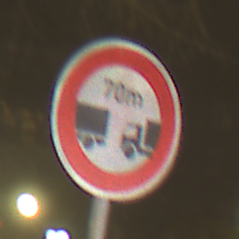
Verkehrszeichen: VerbotUnterschreitenMindestabstand
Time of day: Night
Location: Outdoor (Urban)
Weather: Clear
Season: NotSpecified
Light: Artificial